Question: I'm designing a web service and a desktop client application that uses the web service. The interface has a requirement that you need to be able to perform multiple operations and commit them all at once. The operations are basic CRUD operations (create, read, update, delete).
Here's a rough, and Car-ified example of what the workflow would be:

The problem is that the service calls could be spread out over time. I originally had created a REST web service, but REST by definition shouldn't be transactional. The interface has to be able to commit all operations to the database in one go (upon a Save button click).
An important stipulation is that given the example above, a Car must exist in the database on the server in order to add seats to it. Within a transaction, that car should only be available to the person (session) who is working within that transaction. That limits the ability to send all the operations to the web service at one time at the end of the workflow.
The options I have considered so far are:
Implement distributed transactions using SOAP (WCF) and only commit when Save is clicked on the GUI. Is this possible/a good idea for longer transaction lifetimes?
Create a unit of work 'service' that takes operations and executes them all within one transaction on the server.
My question is, is possible, or a good/bad idea? Is a good idea, and are there any patterns/tools for implementing this across a web service (REST or SOAP)? Or is there a different way to handle this problem?
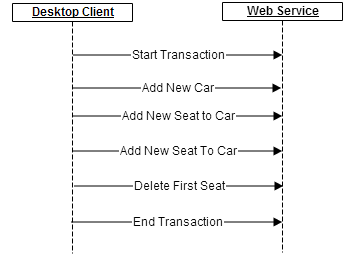
Answer: I would try this:
'''
POST /unit-of-work
create with response 200
POST /car
create with response 202
POST /seat
create with response 202
etc.
PUT /unit-of-work
set "execute" bit, or somesuch
'''
In this case, car, seat, etc have the unit-of-work specified when they're posted. When the unit-of-work is updated to be "done", all the items are executed.
Another approach would be:
'''
POST /car
create with response 202
POST /seat
create with response 202
etc.
POST /unit-of-work response 200
'''
In this case, car, seat, etc have a bit set saying they're not created yet. The unit-of-work should specify what resources belong to it, and then the back end can flip the bit on the other resources so they're created.